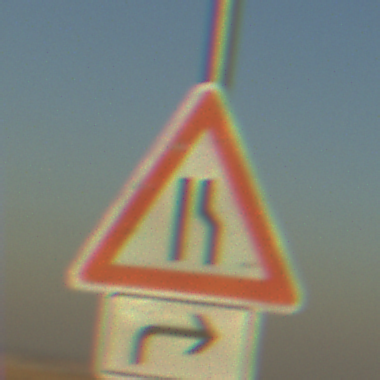
Verkehrszeichen: EinseitigVerengteFahrbahnRechts
Zusatzzeichen unten: RichtungsangabeDurchPfeile5
Umgebung: Outdoor, Nature
Tageszeit: SunriseSunset
Wetter: Clear
Licht: Natural
Jahreszeit: NotSpecified
Kontrast: LowContrast